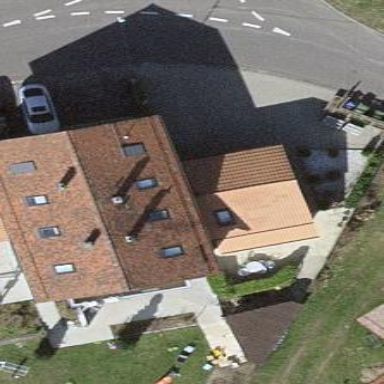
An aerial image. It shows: Garage.